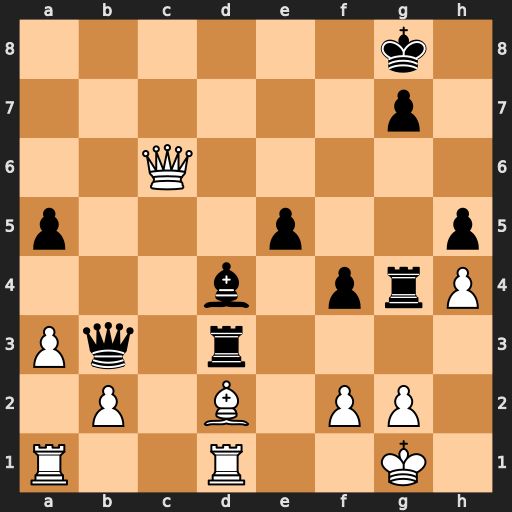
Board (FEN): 6k1/6p1/2Q5/p3p2p/3b1prP/Pq1r4/1P1B1PP1/R2R2K1
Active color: w
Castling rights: -
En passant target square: -
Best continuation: Qe8+ Kh7 Qxh5+